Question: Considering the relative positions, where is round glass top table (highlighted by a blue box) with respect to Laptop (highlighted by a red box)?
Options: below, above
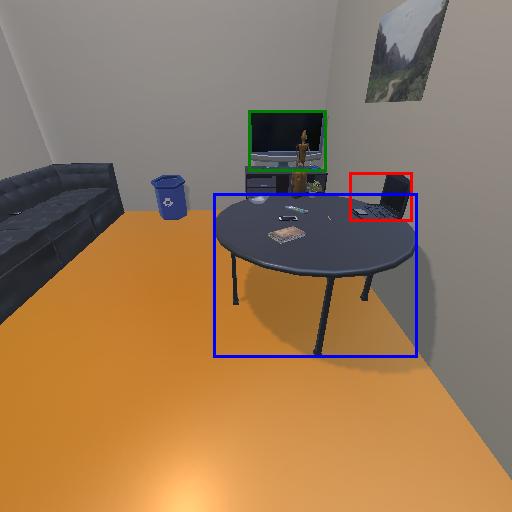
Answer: below